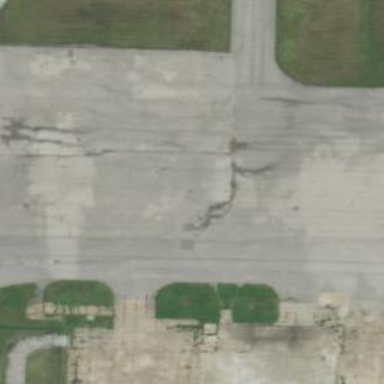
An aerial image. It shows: View of taxiway at the airport.